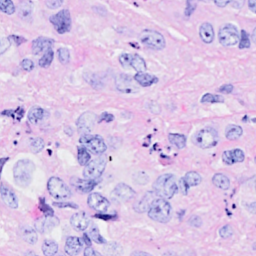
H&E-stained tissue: Breast